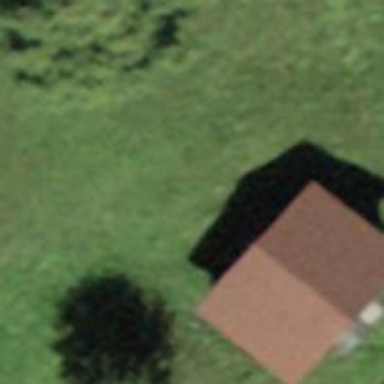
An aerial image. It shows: Rural barn.